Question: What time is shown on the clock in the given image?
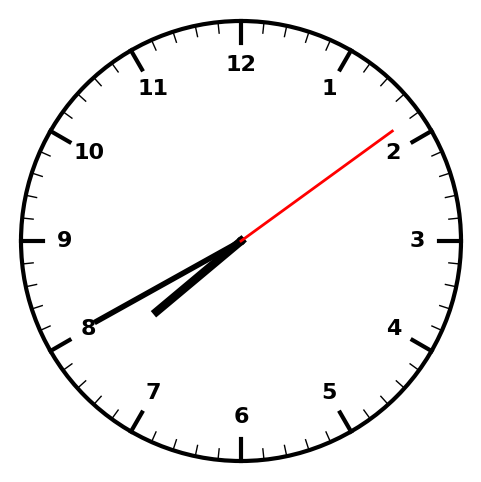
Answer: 07:40:09